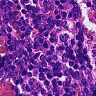
Metastatic tissue present: no